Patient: sex M, age 35
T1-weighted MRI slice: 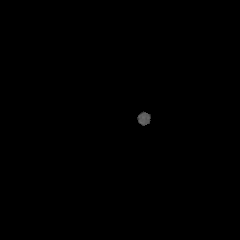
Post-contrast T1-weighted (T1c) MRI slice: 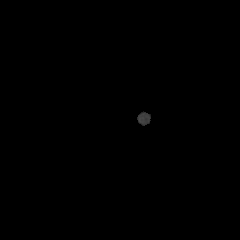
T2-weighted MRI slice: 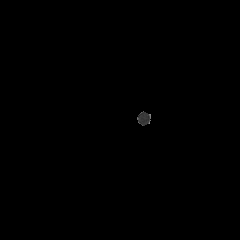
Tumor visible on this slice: no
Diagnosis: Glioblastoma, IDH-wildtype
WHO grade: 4